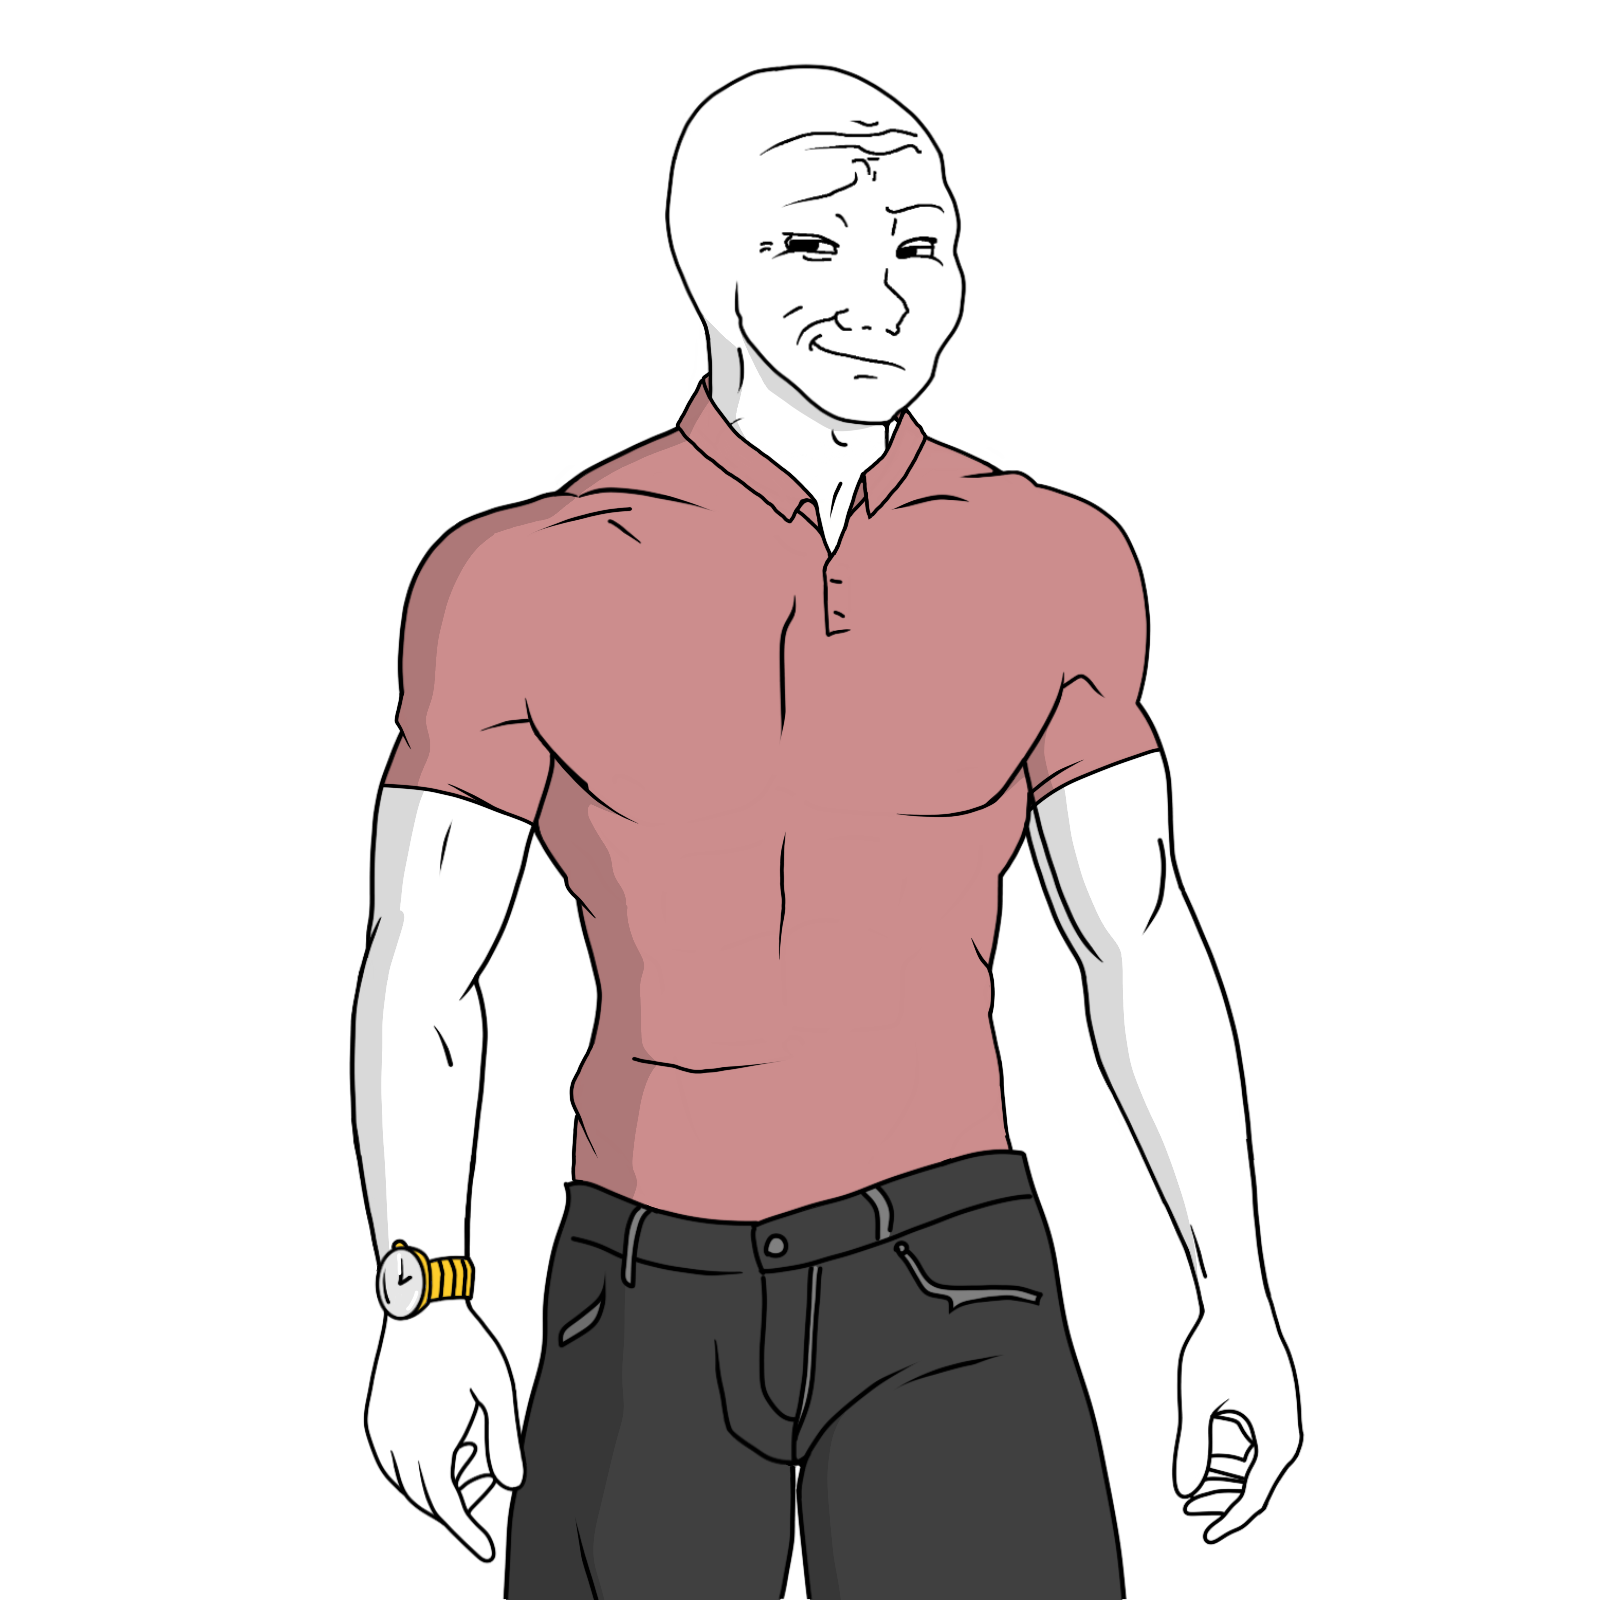
Label: 5_Stronkjak